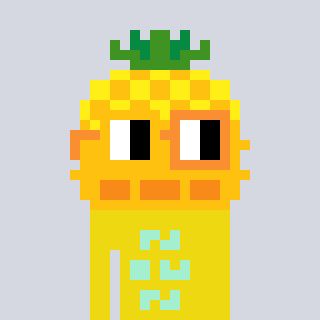
a pixel art character with square yellow and orange glasses, a pineapple-shaped head and a yellow-colored body on a cool background